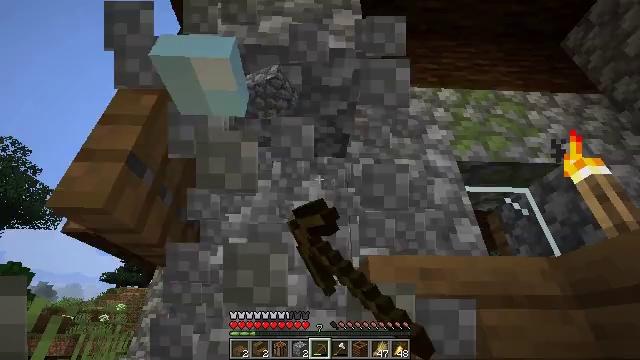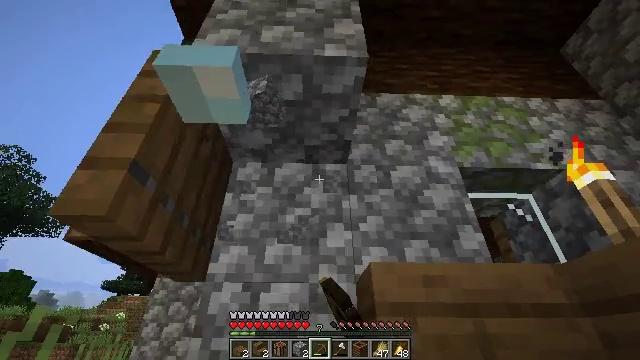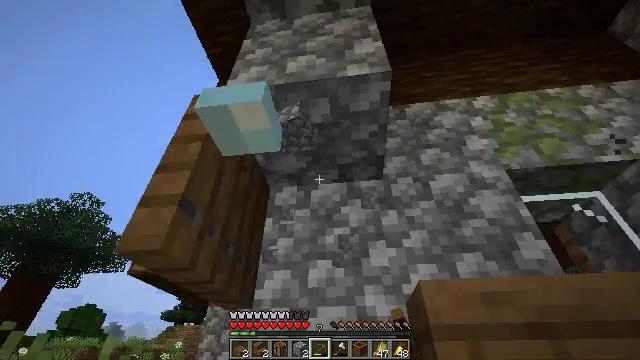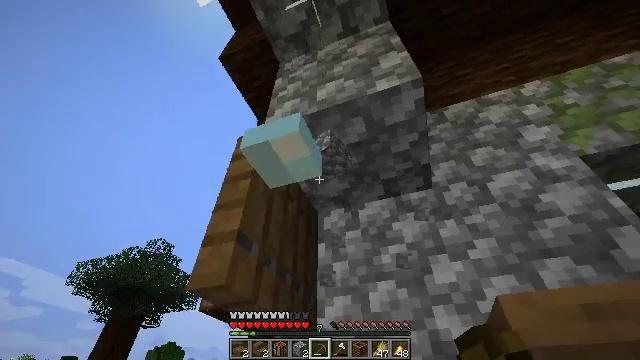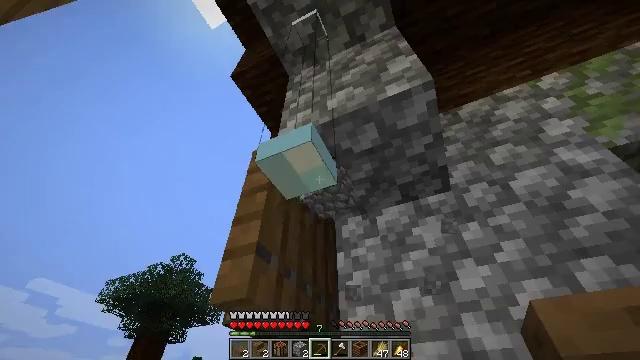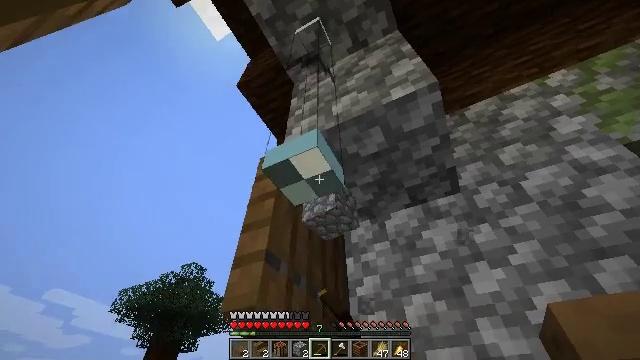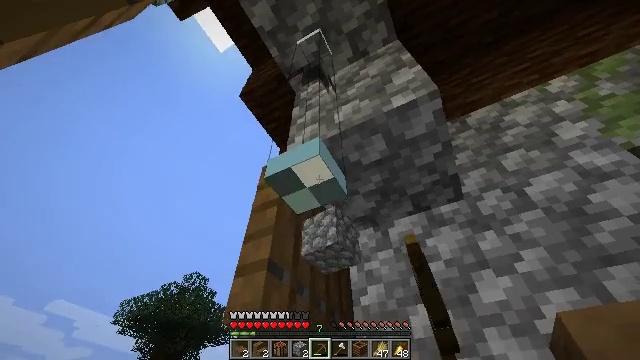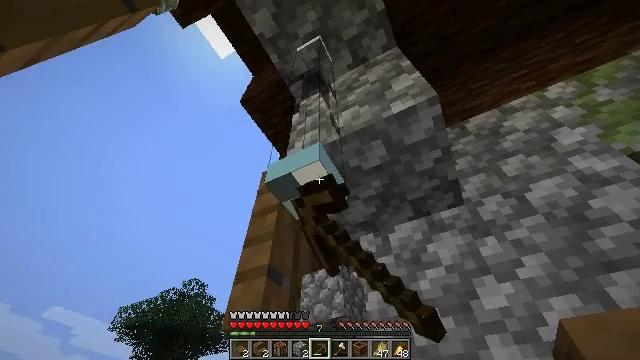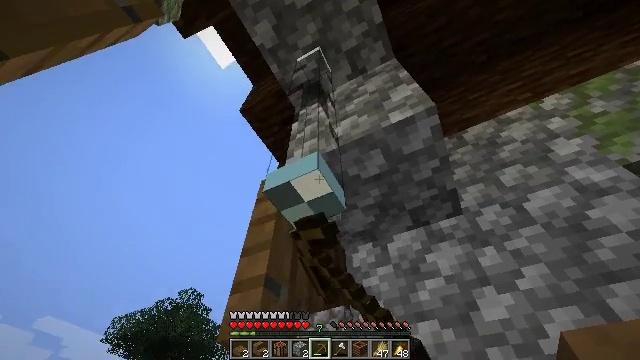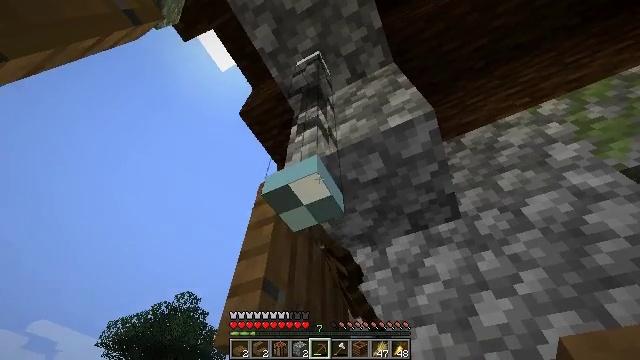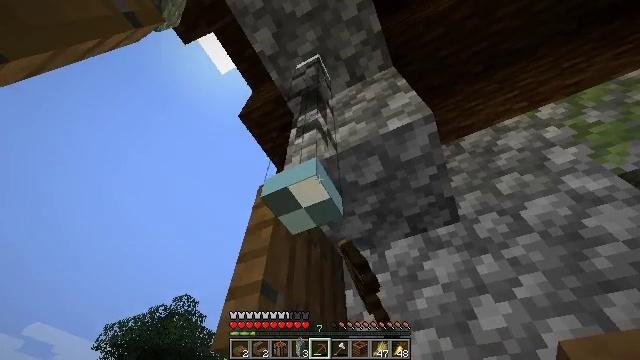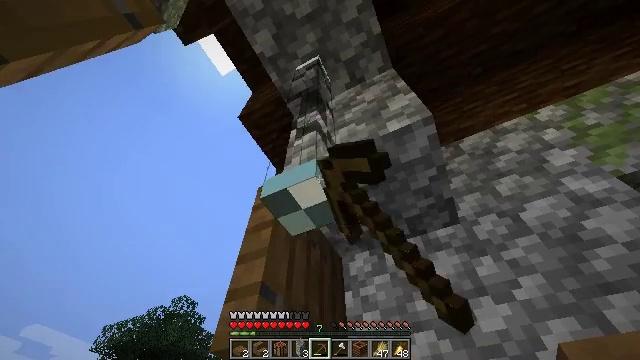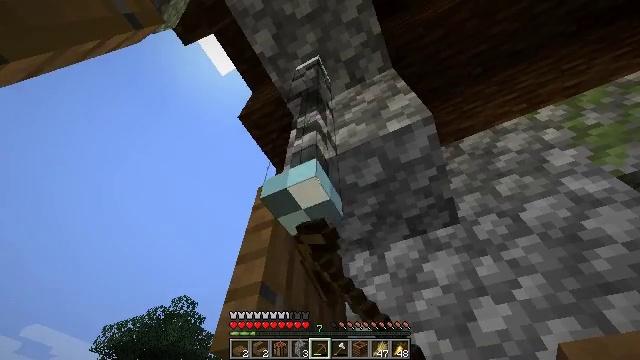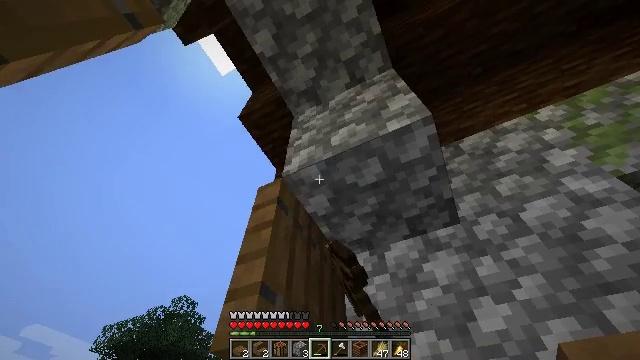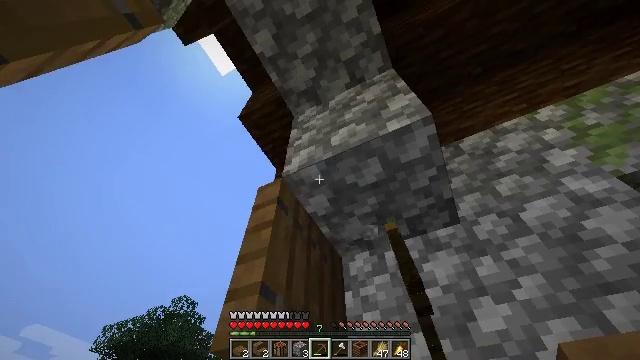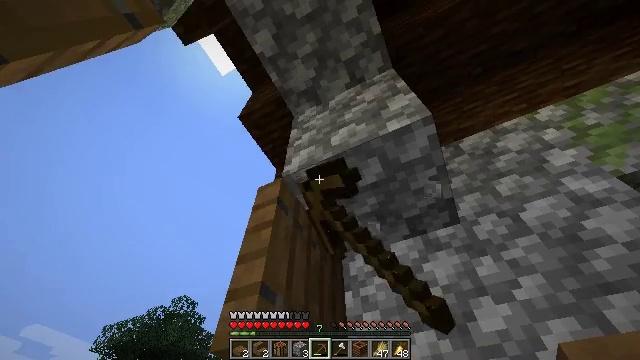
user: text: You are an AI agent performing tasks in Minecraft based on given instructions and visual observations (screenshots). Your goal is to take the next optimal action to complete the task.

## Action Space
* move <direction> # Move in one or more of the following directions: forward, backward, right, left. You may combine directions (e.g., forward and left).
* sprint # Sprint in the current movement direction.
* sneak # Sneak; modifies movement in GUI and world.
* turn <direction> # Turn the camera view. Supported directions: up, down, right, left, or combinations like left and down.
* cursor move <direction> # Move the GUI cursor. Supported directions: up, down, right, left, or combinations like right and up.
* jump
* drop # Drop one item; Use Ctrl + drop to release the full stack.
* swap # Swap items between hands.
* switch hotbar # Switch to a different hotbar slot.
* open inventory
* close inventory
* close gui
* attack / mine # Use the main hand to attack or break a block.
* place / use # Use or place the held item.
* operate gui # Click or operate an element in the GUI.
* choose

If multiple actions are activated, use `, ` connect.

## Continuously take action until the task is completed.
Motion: motion action
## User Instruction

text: Collect fragments by breaking the glass pane.
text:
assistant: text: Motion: turn up, attack / mine
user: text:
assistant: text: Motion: turn left and up, attack / mine
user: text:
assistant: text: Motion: turn left and up, attack / mine
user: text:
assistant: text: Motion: turn left and up, attack / mine
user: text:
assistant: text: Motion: turn left and up, attack / mine
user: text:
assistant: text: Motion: turn up, attack / mine
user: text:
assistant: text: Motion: turn up, attack / mine
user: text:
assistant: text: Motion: turn up, attack / mine
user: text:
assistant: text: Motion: attack / mine
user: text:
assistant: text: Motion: attack / mine
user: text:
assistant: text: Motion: attack / mine
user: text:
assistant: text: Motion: attack / mine
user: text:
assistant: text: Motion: attack / mine
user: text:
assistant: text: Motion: attack / mine
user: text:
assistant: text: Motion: attack / mine
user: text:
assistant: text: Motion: attack / mine
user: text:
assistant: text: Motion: attack / mine
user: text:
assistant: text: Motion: attack / mine